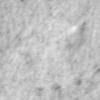
Label: no_change